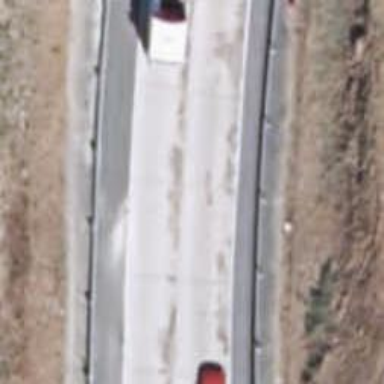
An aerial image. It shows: Trunk highway.